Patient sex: M
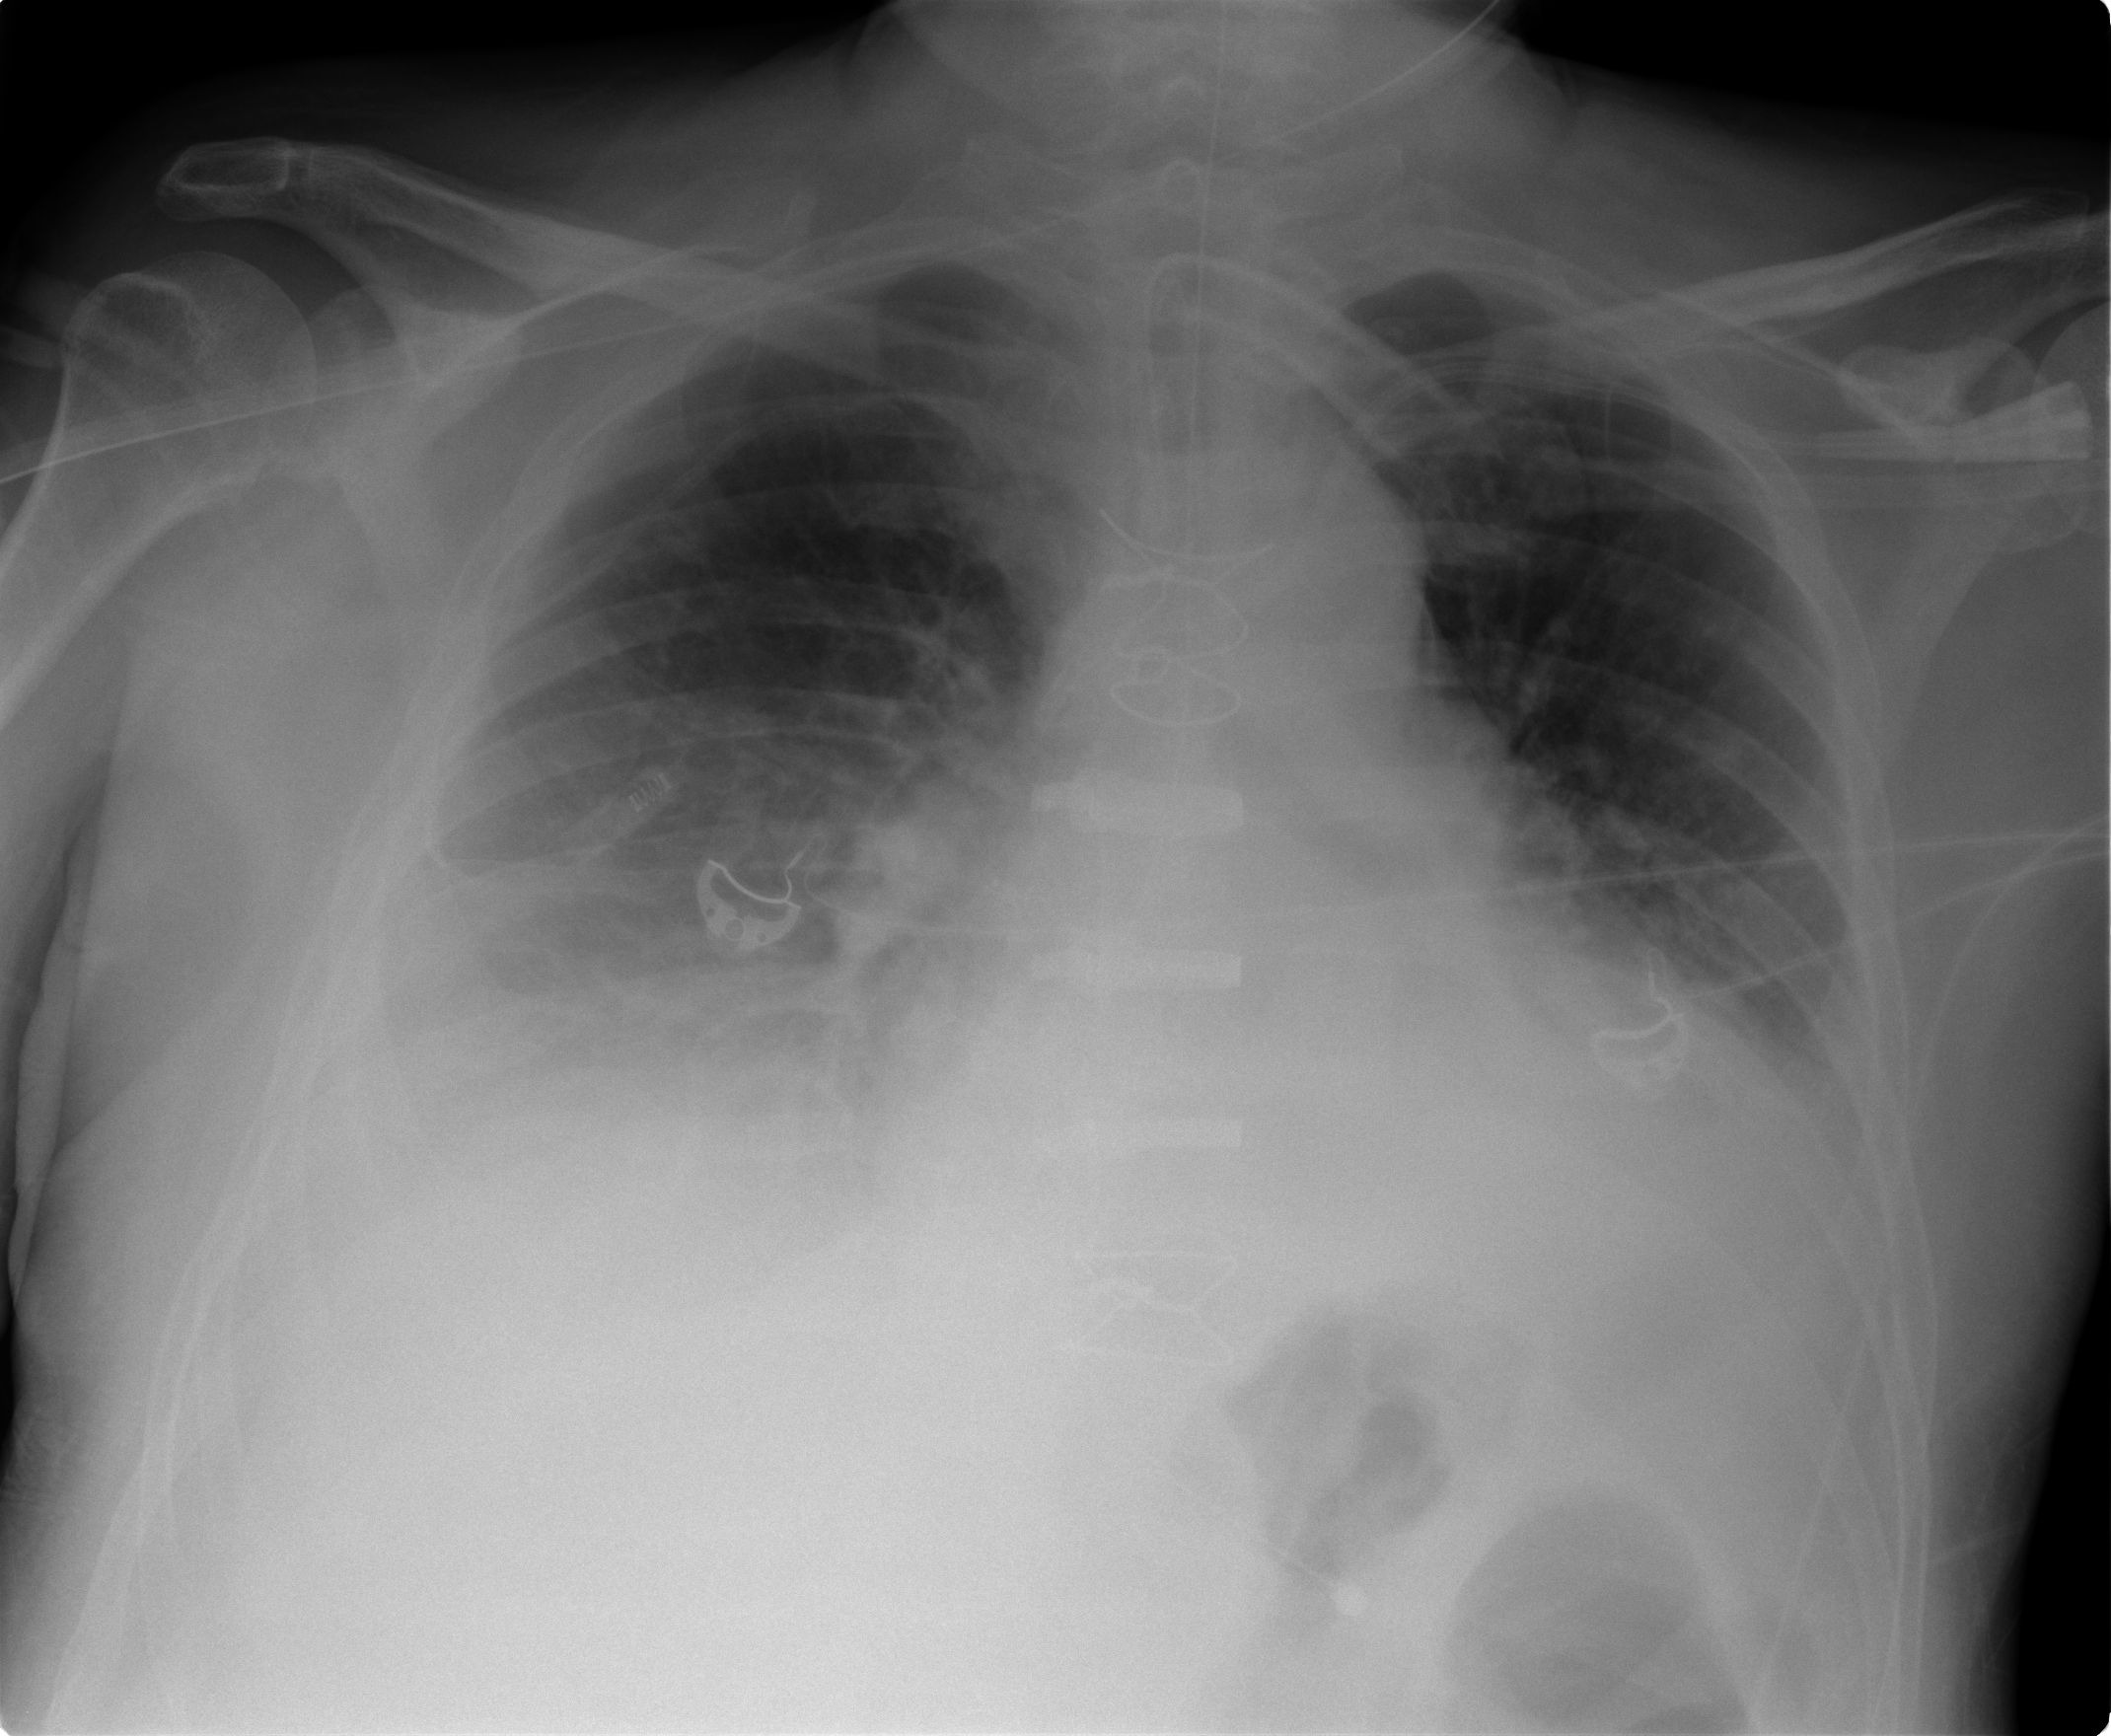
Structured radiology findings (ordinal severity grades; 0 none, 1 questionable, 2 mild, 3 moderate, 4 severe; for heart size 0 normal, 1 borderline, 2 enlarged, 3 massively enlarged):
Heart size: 2
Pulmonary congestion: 2
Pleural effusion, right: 3
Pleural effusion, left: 1
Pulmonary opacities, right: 1
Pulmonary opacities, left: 0
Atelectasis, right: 3
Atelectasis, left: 2